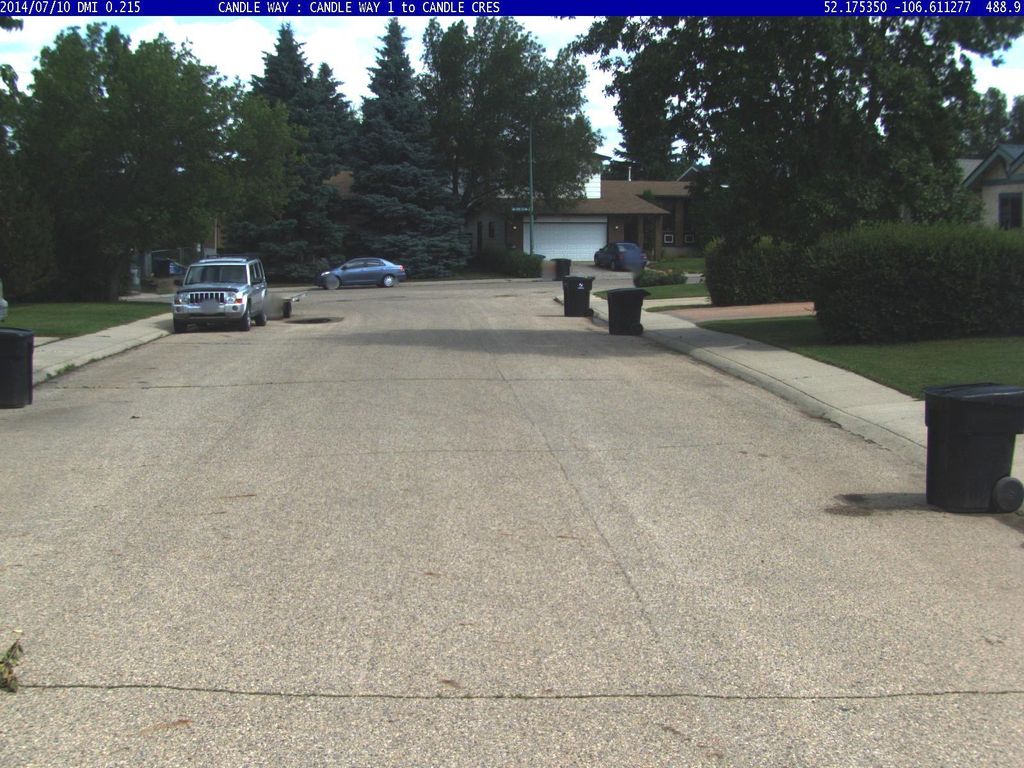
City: saskatoon